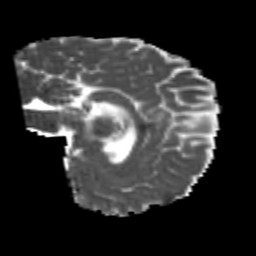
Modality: MD
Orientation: sagittal
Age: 24
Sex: female
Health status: healthy
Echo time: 0.074 s